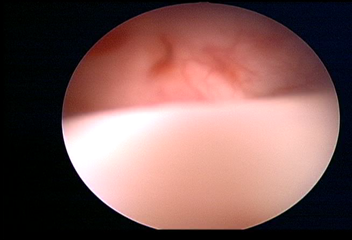
Modality: WLC
Class: Normal mucosa
Bladder cancer association: No